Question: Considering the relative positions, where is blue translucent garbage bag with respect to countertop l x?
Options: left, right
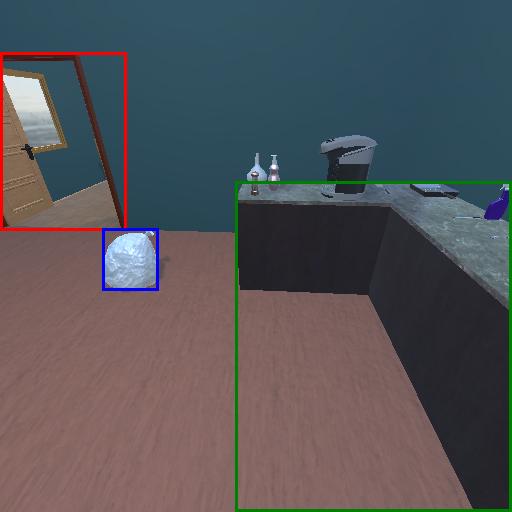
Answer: left